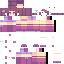
A female human skin with pale skin, wearing brown long hair dressed in a purple hoodie and black pants, featuring a closed mouth.